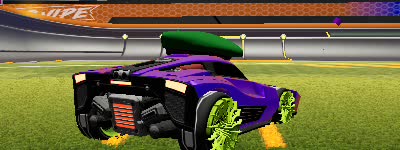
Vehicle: breakout